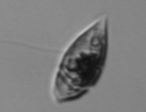
Label: Amphidinium